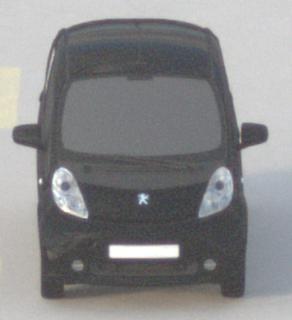
Make: Peugeot
Model: iOn
Detailed model: iOn
Model produced from: 2010/12
Model produced until: 2013/02
Doors: 5
Color: black
Road condition: dry road
Daytime: sunrise or sunset
Contrast: low contrast